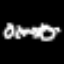
Label: octagon